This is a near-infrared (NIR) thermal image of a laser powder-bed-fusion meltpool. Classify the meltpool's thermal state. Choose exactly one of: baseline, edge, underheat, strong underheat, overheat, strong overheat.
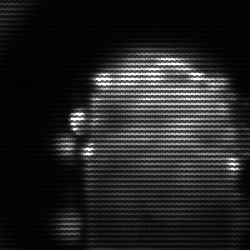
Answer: baseline